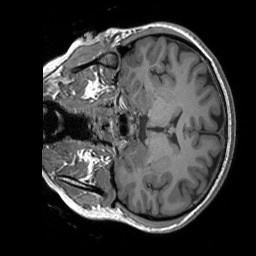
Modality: T1w
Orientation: coronal
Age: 21
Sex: female
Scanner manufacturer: siemens
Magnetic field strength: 3 T
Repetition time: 1.9 s
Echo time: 0.00243 s